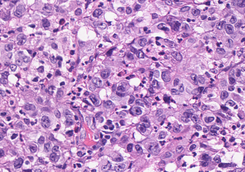
Tumor epithelial tissue: yes
Tumor-associated stroma tissue: no
Normal tissue: no